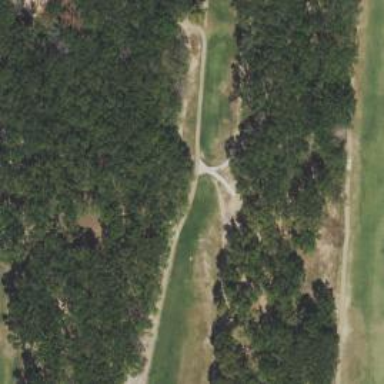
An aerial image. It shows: Path for golf carts.